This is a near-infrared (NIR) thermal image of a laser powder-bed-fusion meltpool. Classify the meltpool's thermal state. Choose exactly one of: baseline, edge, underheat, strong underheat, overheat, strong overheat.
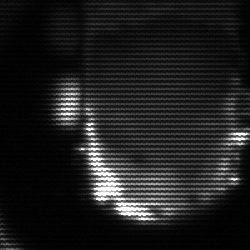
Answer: baseline